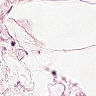
Metastatic tissue present: no